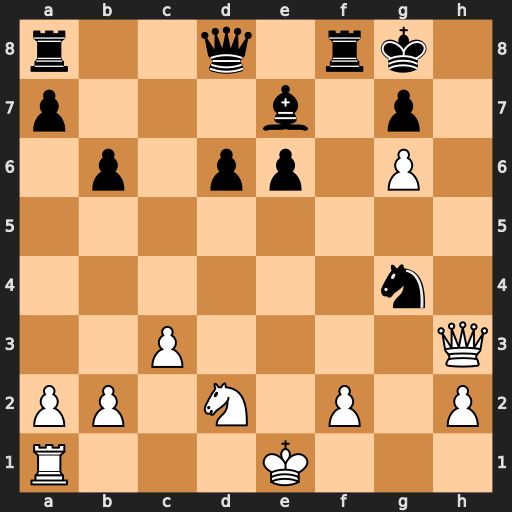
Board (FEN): r2q1rk1/p3b1p1/1p1pp1P1/8/6n1/2P4Q/PP1N1P1P/R3K3
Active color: w
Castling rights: Q
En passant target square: -
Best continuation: Qh7#